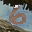
Label: 6